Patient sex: M
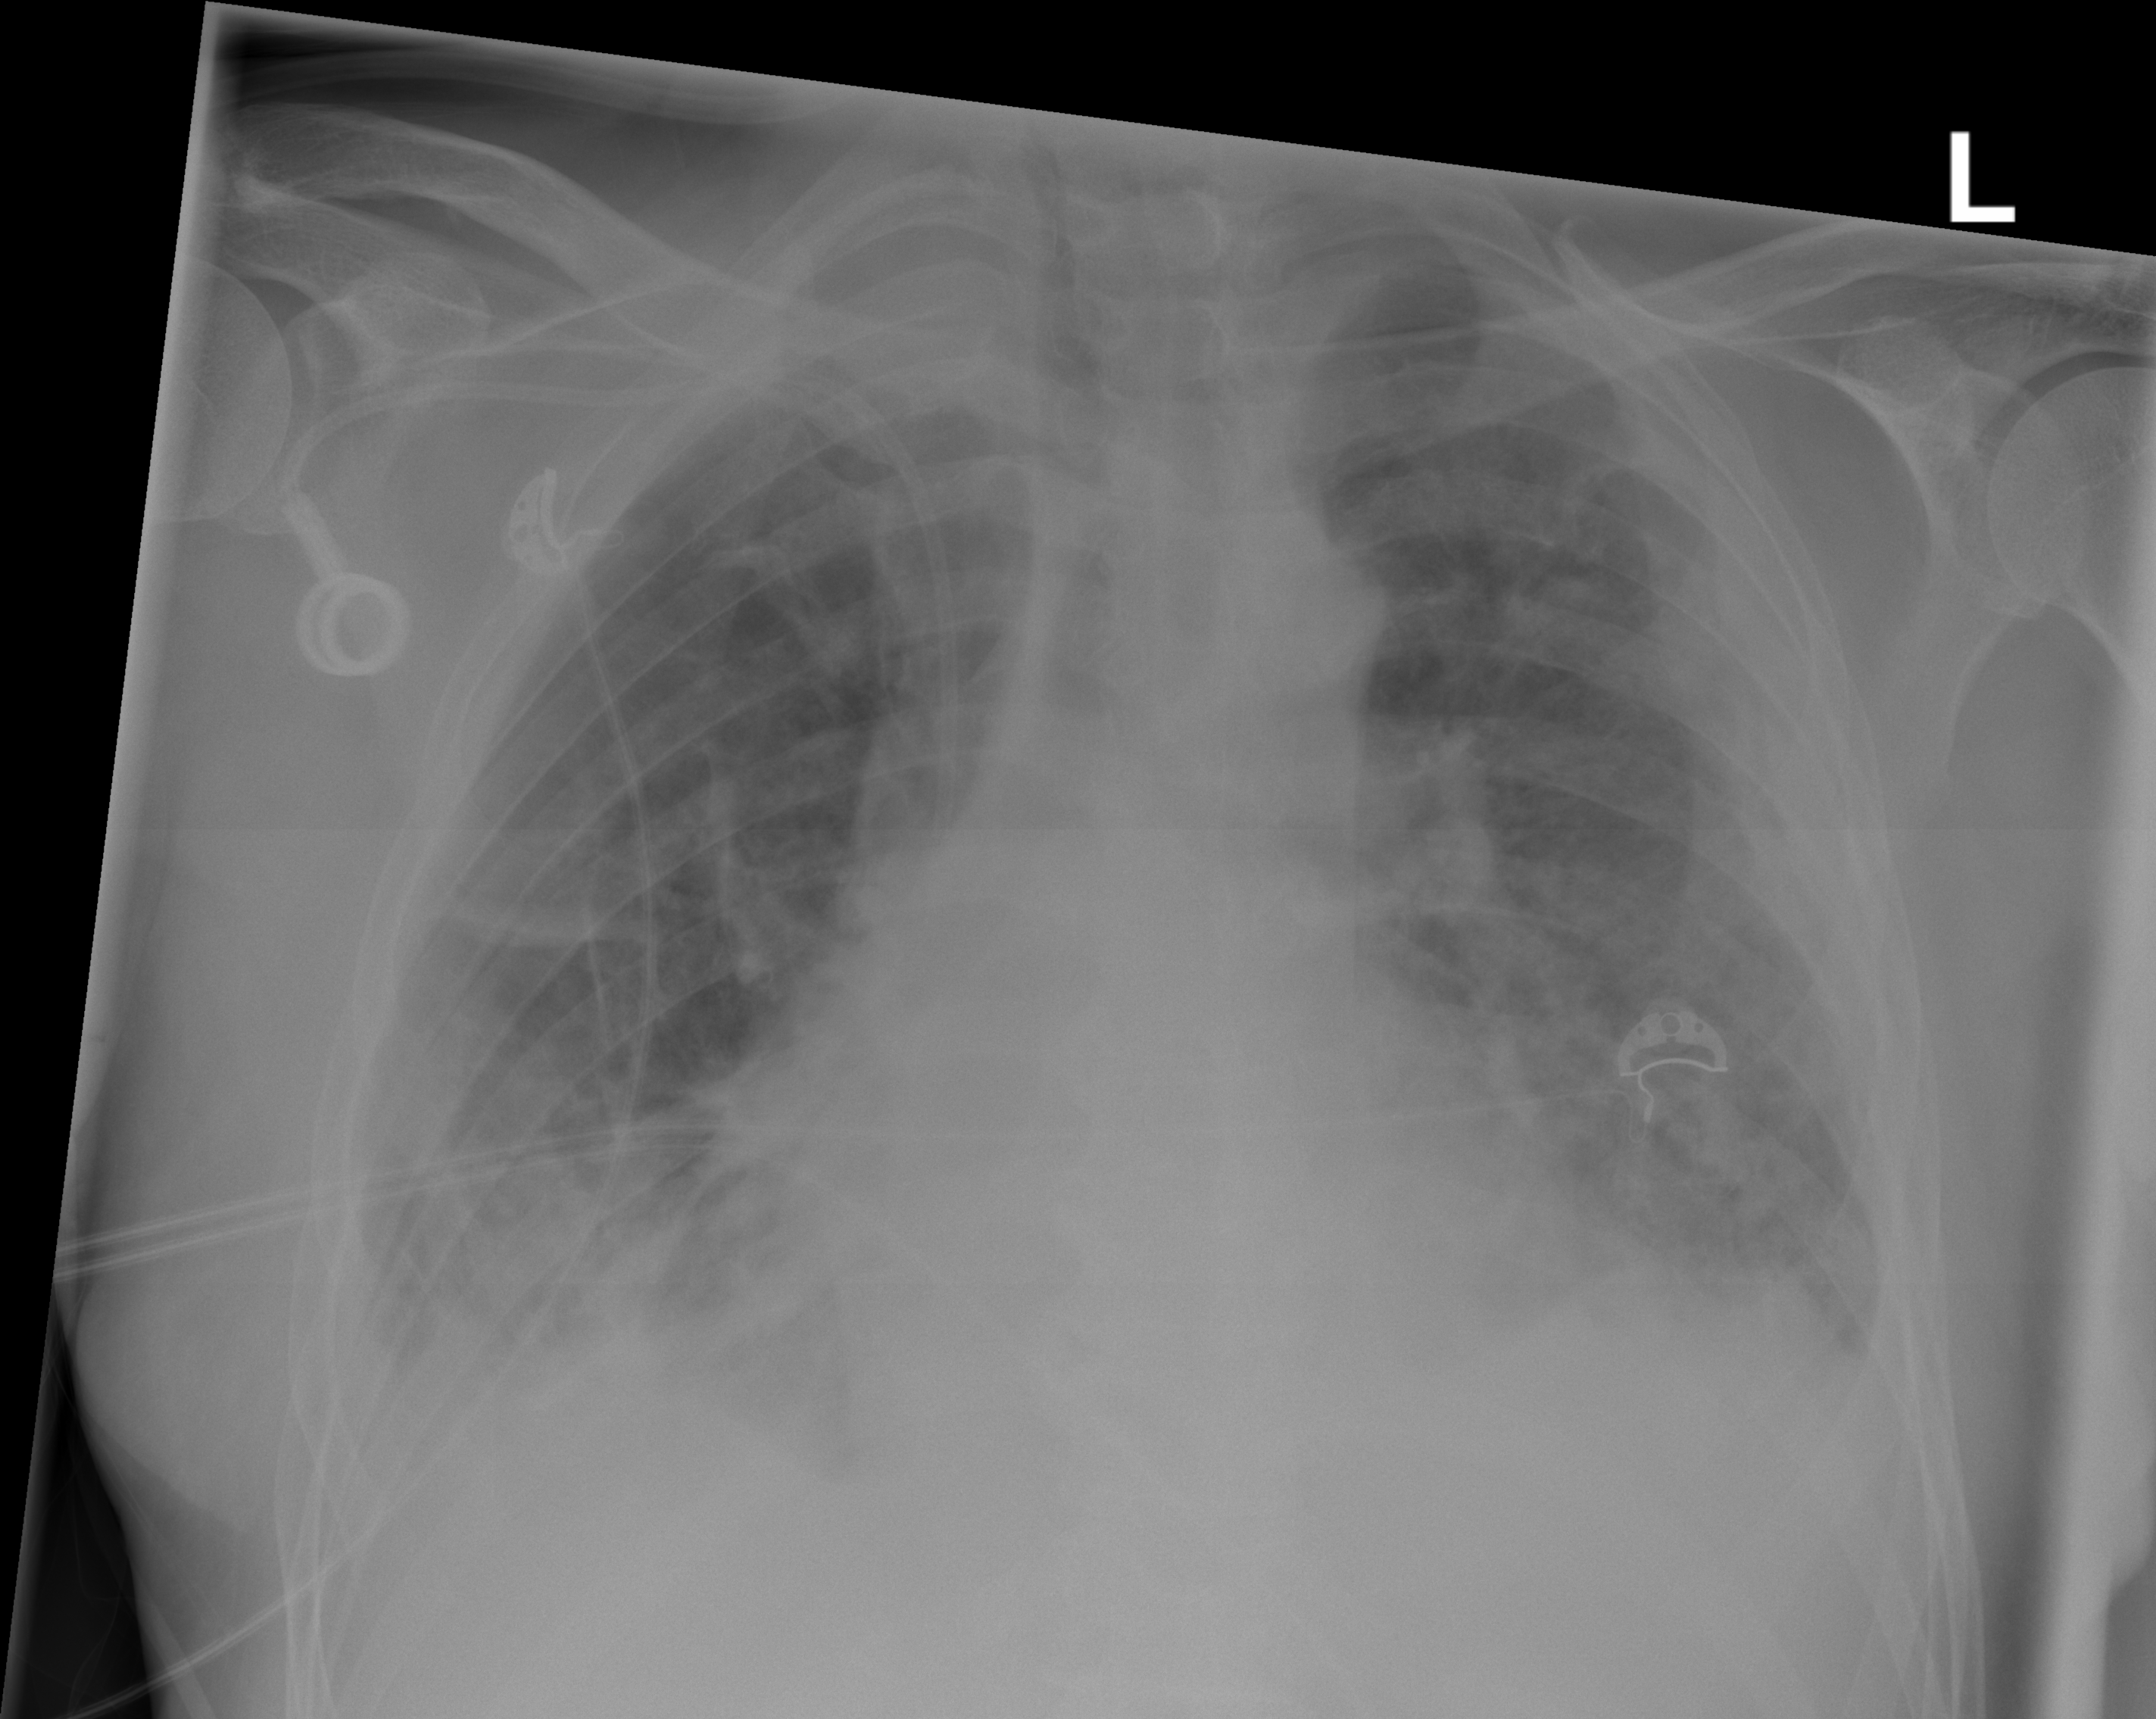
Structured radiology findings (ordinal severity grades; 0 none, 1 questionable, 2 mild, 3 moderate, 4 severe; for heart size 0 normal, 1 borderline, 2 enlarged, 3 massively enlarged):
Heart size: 2
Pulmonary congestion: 2
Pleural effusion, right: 2
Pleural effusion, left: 2
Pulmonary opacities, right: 3
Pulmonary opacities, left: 3
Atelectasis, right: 2
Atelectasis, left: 3